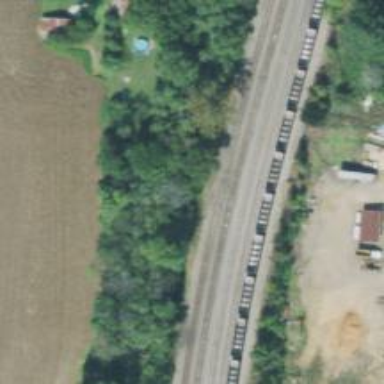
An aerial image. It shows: Railway yard in service.